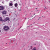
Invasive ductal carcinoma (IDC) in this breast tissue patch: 0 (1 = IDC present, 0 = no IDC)